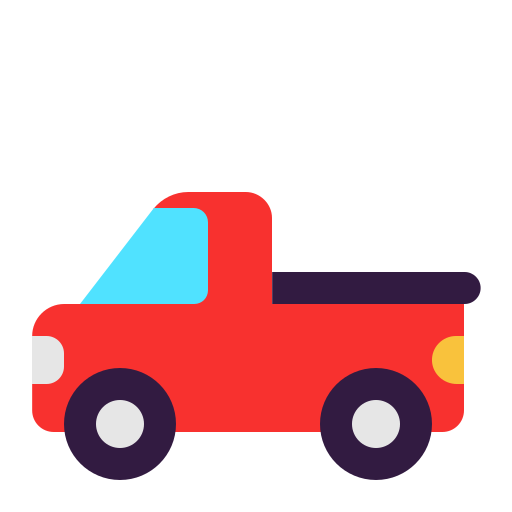
pickup truck flat